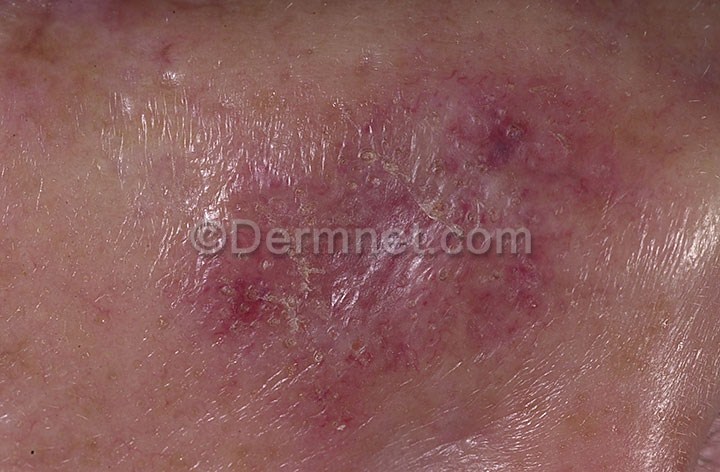
Disease: Lupus and other Connective Tissue diseases